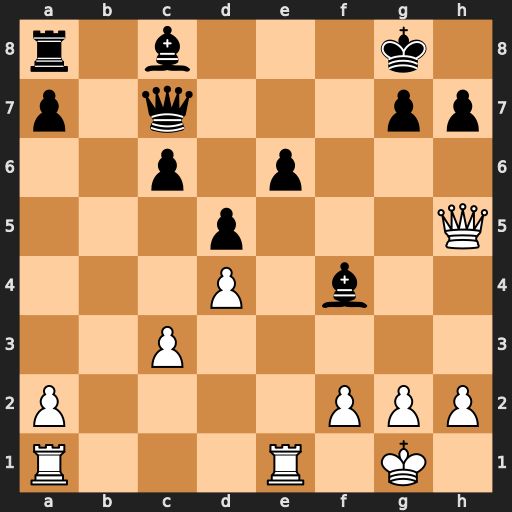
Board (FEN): r1b3k1/p1q3pp/2p1p3/3p3Q/3P1b2/2P5/P4PPP/R3R1K1
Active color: w
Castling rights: -
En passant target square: -
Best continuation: Qe8#